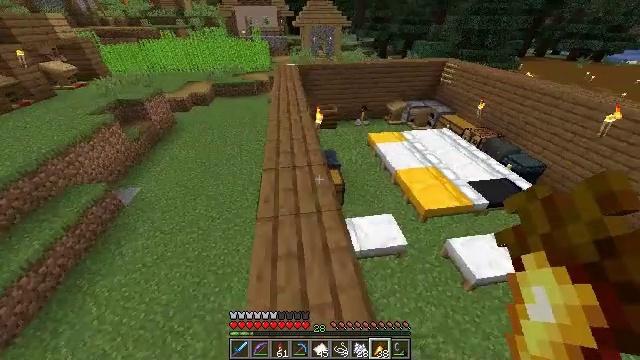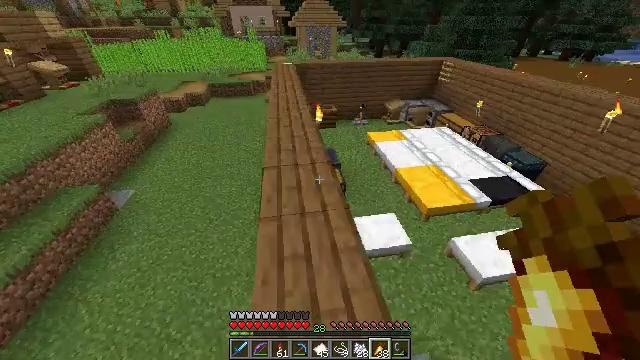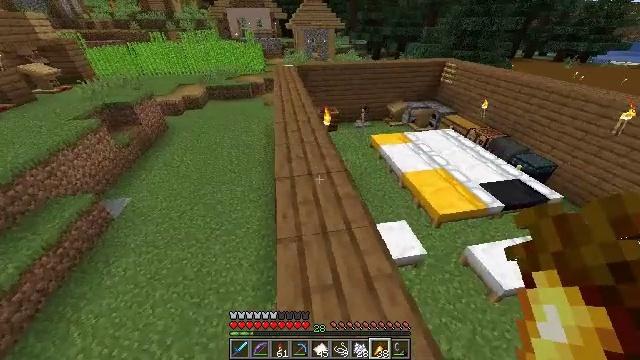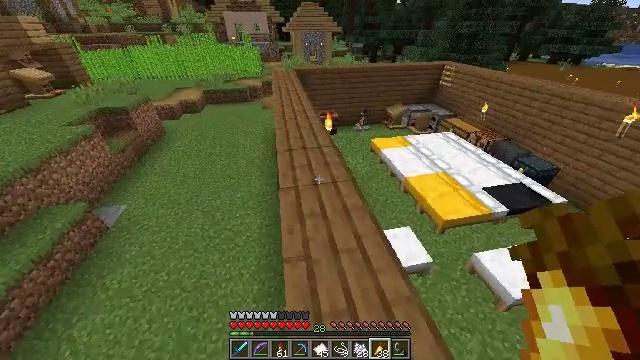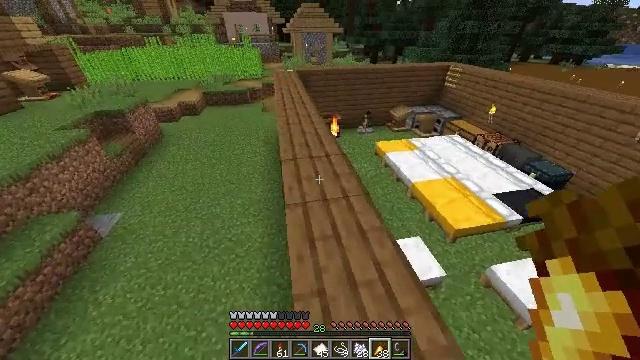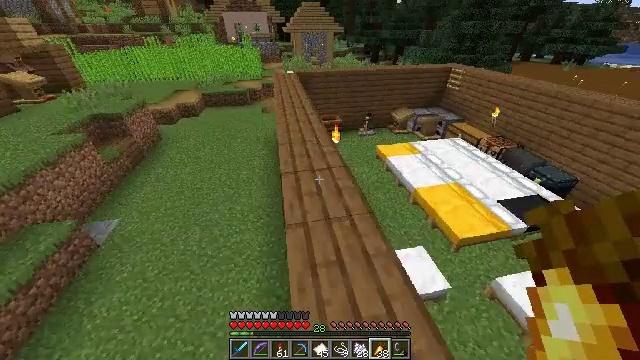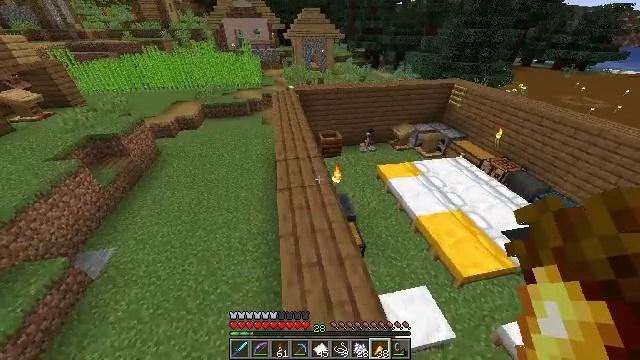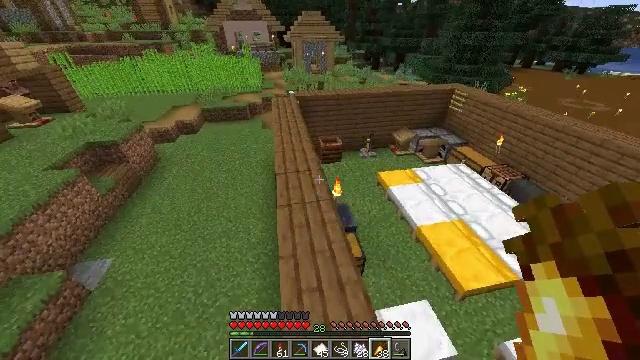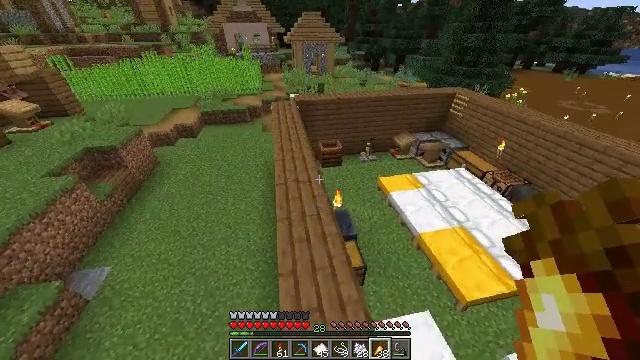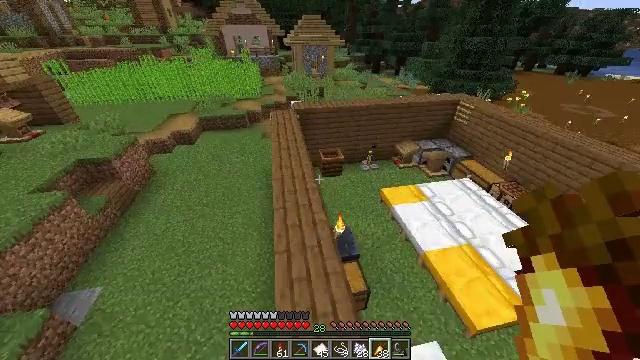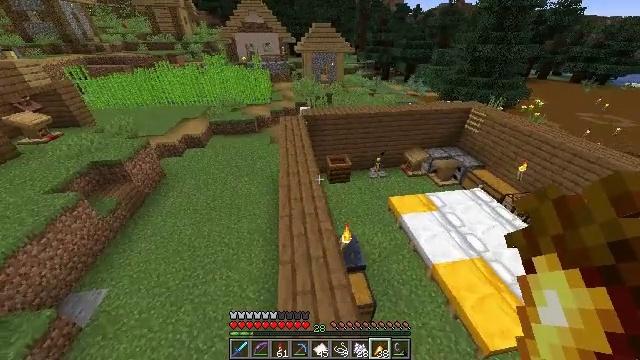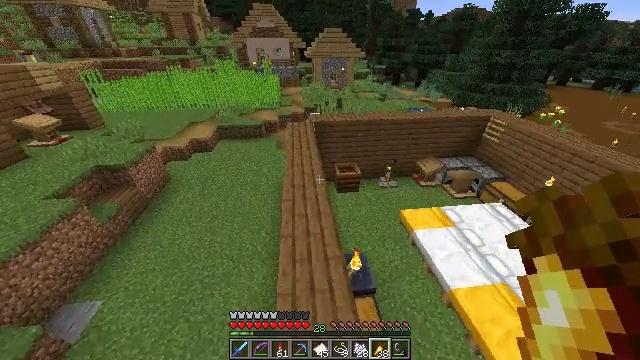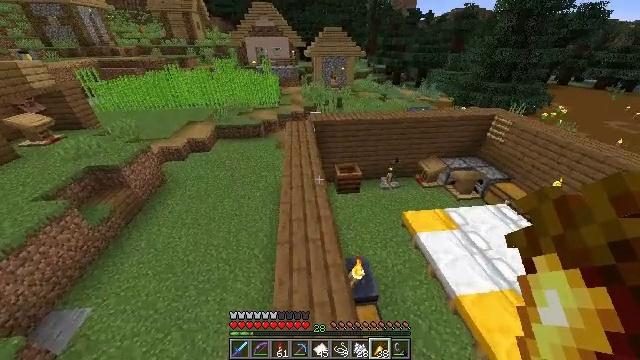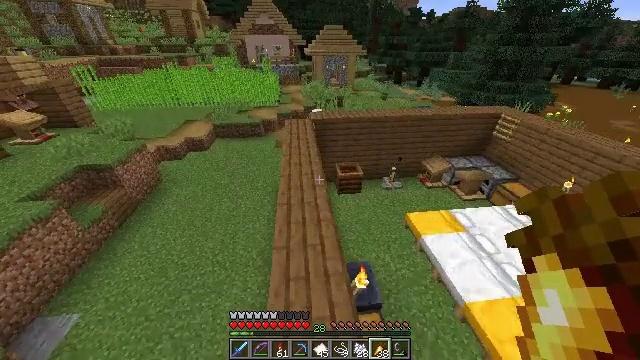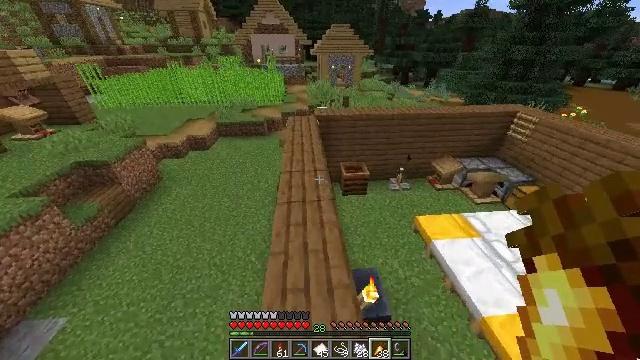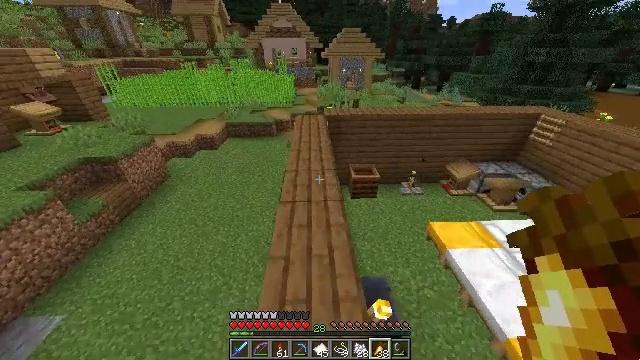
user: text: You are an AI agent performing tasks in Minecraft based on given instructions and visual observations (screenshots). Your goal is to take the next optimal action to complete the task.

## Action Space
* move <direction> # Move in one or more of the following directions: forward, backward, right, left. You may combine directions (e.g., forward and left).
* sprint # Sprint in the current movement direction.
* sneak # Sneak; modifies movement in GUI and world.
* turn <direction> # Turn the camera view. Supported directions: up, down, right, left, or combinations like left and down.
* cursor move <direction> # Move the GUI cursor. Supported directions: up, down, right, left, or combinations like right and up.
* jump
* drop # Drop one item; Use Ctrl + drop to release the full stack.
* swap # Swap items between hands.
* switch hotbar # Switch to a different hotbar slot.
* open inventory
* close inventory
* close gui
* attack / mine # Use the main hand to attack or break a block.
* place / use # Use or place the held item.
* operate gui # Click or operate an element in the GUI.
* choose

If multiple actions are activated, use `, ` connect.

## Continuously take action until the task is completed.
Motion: motion action
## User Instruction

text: Open the crafting table and make a glistering melon slice.
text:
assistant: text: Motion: move forward, sprint, turn right
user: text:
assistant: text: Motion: move forward, sprint
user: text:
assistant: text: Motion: move forward, sprint
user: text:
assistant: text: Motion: move forward, sprint
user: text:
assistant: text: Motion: move forward, sprint, jump
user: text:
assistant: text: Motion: move forward, sprint, jump
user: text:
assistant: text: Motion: move forward, sprint, jump
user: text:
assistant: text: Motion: move forward, sprint, jump
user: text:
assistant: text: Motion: move forward, sprint, jump
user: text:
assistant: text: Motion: move forward, sprint, turn left and up, jump
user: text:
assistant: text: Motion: move forward, sprint, turn left and up, jump
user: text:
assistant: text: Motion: move forward, sprint, jump
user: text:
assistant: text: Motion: move forward, sprint, jump
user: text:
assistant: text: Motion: move forward, sprint, turn left, jump
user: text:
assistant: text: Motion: move forward, sprint, turn left and up, jump
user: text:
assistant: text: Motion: move forward, sprint, jump
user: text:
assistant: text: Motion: move forward, sprint, jump
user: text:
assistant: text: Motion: move forward, sprint, jump
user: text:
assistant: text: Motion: move forward, sprint, jump
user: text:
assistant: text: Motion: move forward, sprint, jump
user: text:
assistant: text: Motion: move forward, sprint, turn left, jump
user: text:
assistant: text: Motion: move forward, sprint, turn left
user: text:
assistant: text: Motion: move forward, sprint, turn left
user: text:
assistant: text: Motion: move forward, sprint
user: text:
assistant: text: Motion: move forward
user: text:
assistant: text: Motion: move forward
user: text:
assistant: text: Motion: no_op
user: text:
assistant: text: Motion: no_op
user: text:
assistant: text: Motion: no_op
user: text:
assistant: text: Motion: turn left